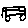
Label: car